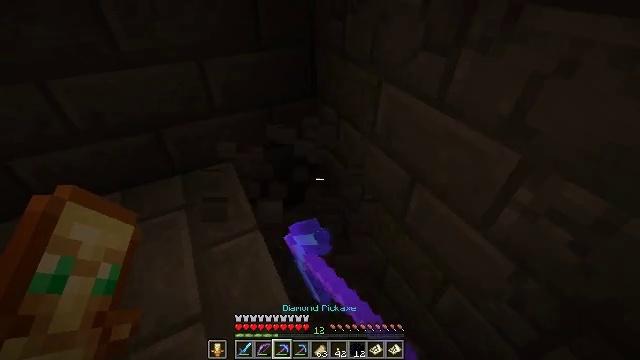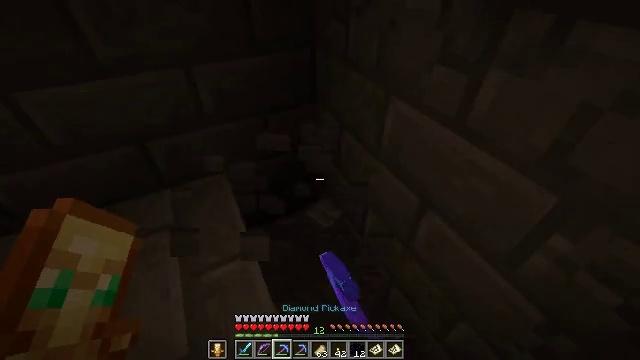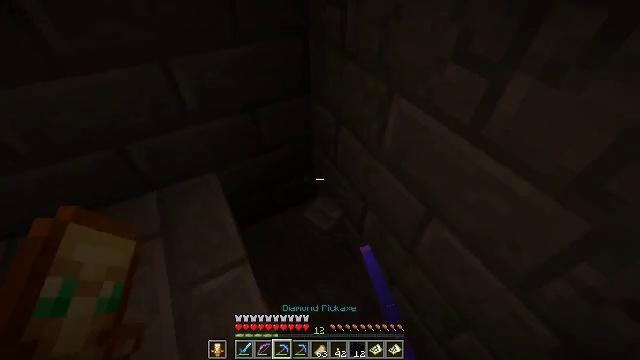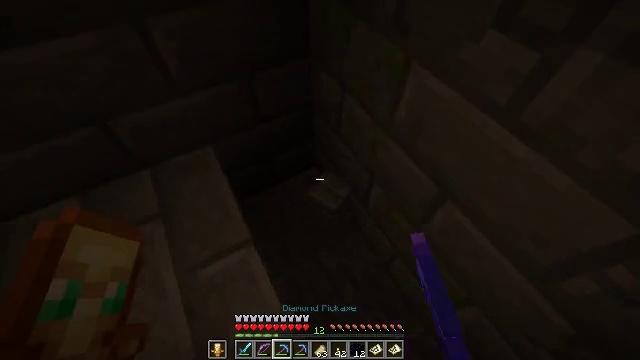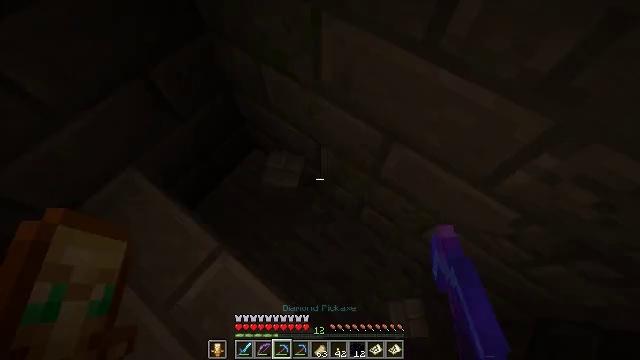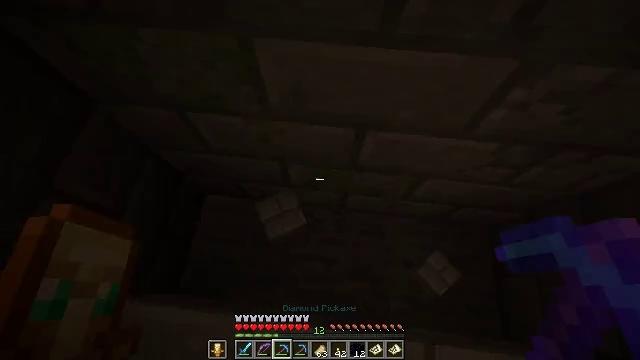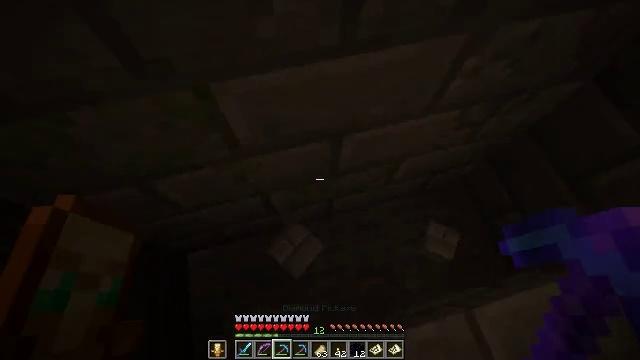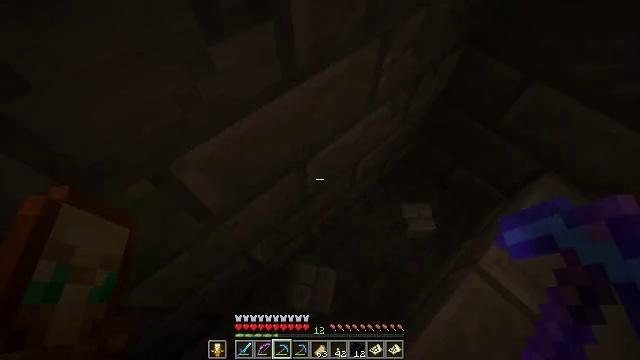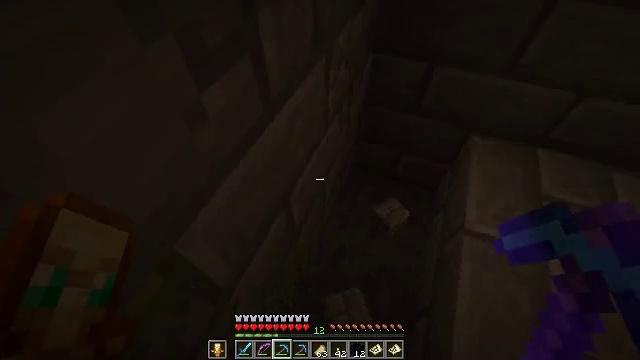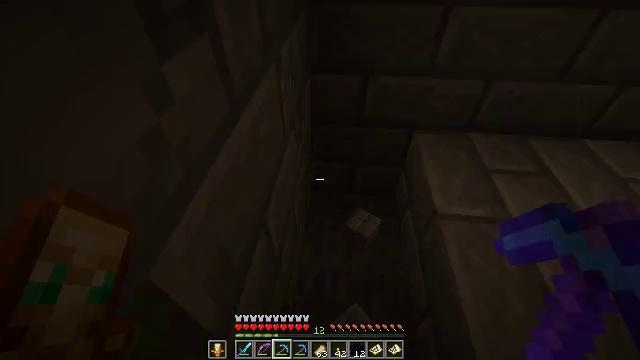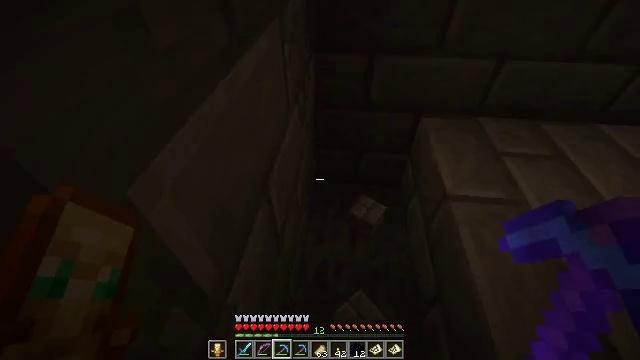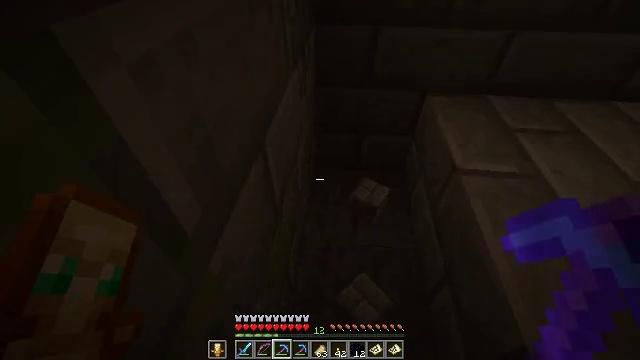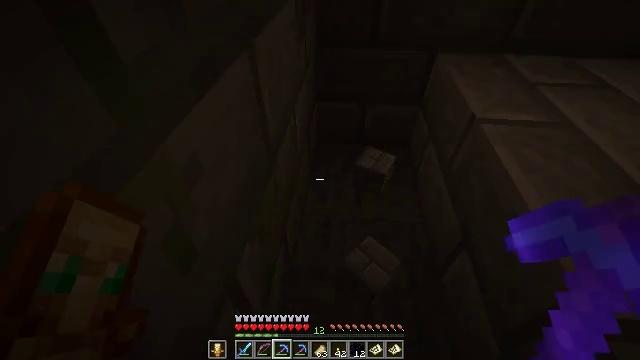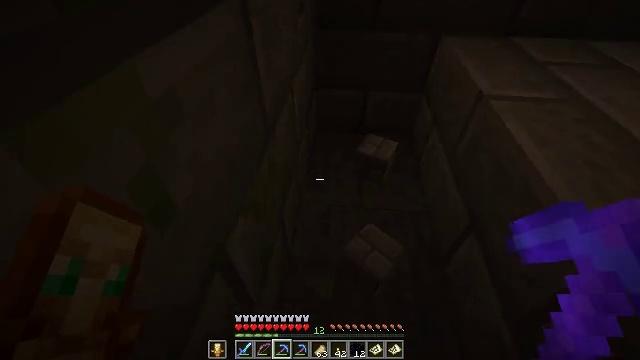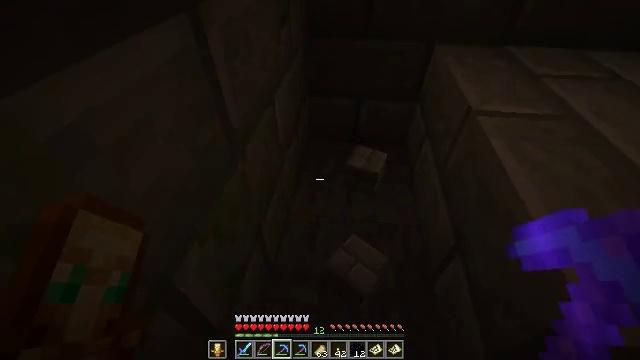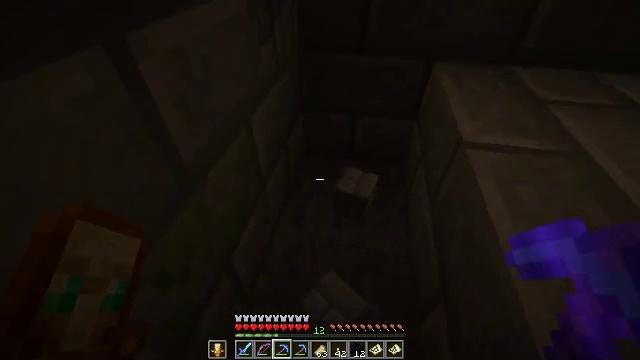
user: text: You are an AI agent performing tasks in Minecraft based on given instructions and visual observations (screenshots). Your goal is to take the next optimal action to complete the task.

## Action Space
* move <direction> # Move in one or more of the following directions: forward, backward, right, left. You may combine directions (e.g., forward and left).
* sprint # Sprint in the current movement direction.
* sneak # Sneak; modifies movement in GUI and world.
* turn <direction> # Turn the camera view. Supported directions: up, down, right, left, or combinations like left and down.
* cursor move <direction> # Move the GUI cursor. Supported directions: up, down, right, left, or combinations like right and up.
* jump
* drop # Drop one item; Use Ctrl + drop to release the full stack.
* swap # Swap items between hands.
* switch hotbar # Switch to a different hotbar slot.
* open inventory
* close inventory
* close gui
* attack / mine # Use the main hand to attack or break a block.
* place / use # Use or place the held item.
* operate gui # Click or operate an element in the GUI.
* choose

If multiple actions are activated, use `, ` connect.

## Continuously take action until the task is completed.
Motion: motion action
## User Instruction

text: Attack the infested stone bricks to gather it.
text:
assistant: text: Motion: move forward, turn down
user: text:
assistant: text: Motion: move forward, turn right and down
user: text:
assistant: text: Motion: move forward and move left, turn right and down
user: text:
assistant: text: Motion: move forward and move left, turn right and down
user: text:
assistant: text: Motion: move forward and move left, turn right and down
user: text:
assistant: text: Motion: move forward and move left, turn right
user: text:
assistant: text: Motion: move left, turn right and up
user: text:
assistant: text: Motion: move left, turn right and up
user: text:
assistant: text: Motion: turn right and up
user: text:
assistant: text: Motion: no_op
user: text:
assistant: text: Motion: no_op
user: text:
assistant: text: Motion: no_op
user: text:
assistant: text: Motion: move forward and move right
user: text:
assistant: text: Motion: move forward and move right, turn left
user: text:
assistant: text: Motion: move forward and move right, turn left and up
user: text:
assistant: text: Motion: move forward and move right, turn left and up
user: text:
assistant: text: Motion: move right, turn left and up
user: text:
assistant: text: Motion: move back and move right, turn left and up
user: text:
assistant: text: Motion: move back and move right, turn left and up
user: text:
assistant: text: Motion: move back and move right, turn left and down
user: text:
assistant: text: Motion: move back and move right, turn left and down, jump
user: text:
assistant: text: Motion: move back and move right, turn left and down, jump
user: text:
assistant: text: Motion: move back, turn left
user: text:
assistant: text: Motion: move back and move left, turn left
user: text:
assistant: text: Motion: move back and move left, turn left
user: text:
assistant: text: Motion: move back and move left
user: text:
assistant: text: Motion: move back and move left, turn right and up
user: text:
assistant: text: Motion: move back and move left, turn right and up
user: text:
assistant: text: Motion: move left, turn right
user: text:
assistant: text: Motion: move left, turn right and down